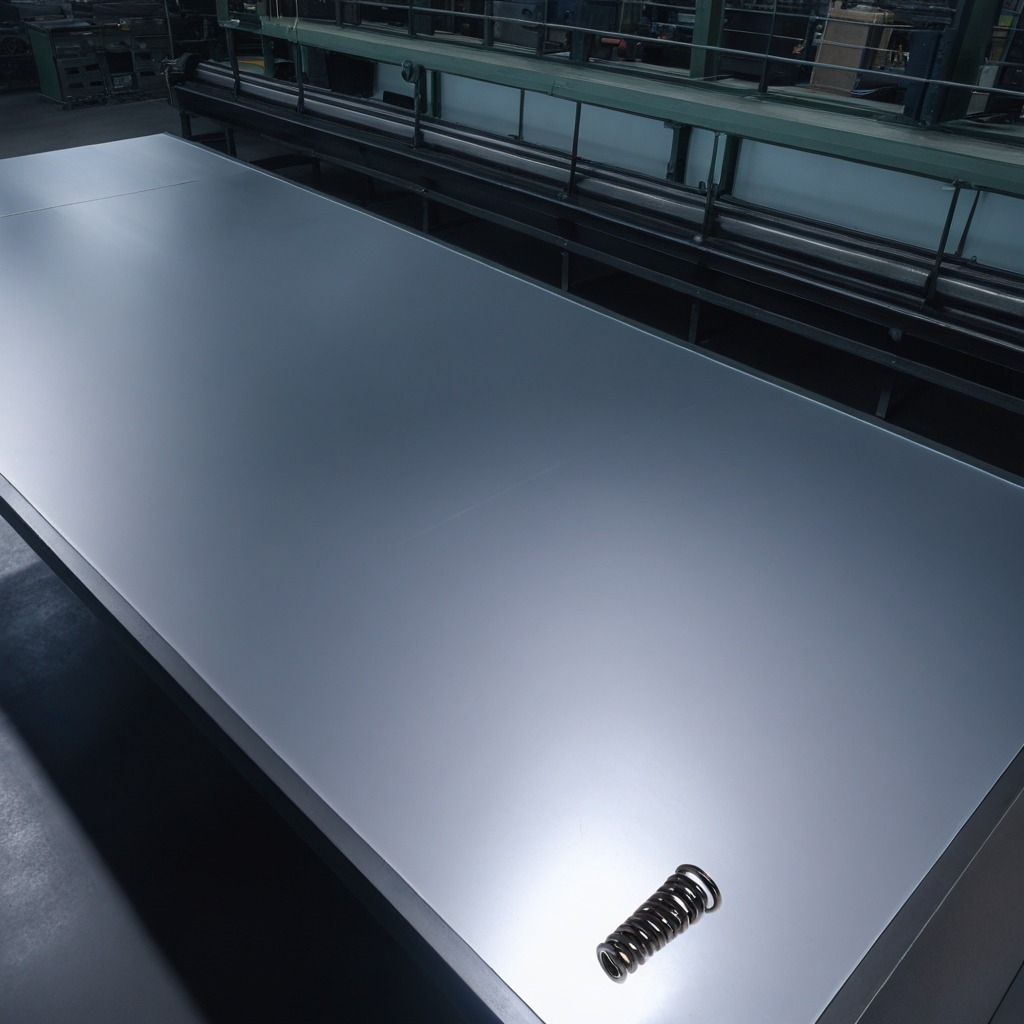
A coiled metal spring is lying on the tabletop in the evening.